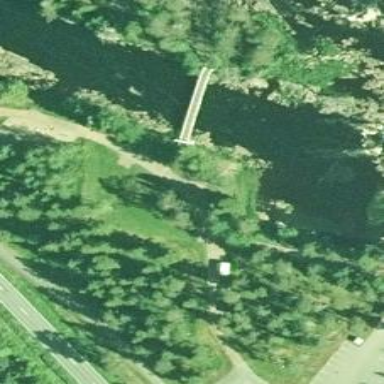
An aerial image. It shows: Footway on bridge.